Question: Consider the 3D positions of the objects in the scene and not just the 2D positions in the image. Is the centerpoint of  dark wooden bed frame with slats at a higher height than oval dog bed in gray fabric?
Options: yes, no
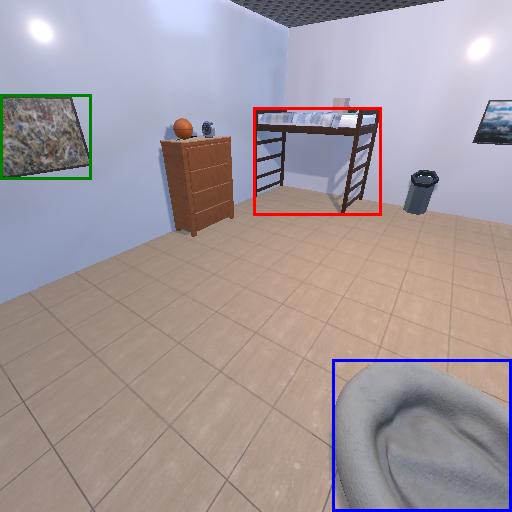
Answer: yes